Interaction volume radius: 5 \u00c5
Interaction volume height: 10 \u00c5
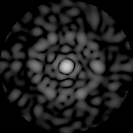
Disorder parameter: 0.8635